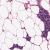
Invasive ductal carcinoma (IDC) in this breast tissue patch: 0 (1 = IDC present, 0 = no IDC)